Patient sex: F
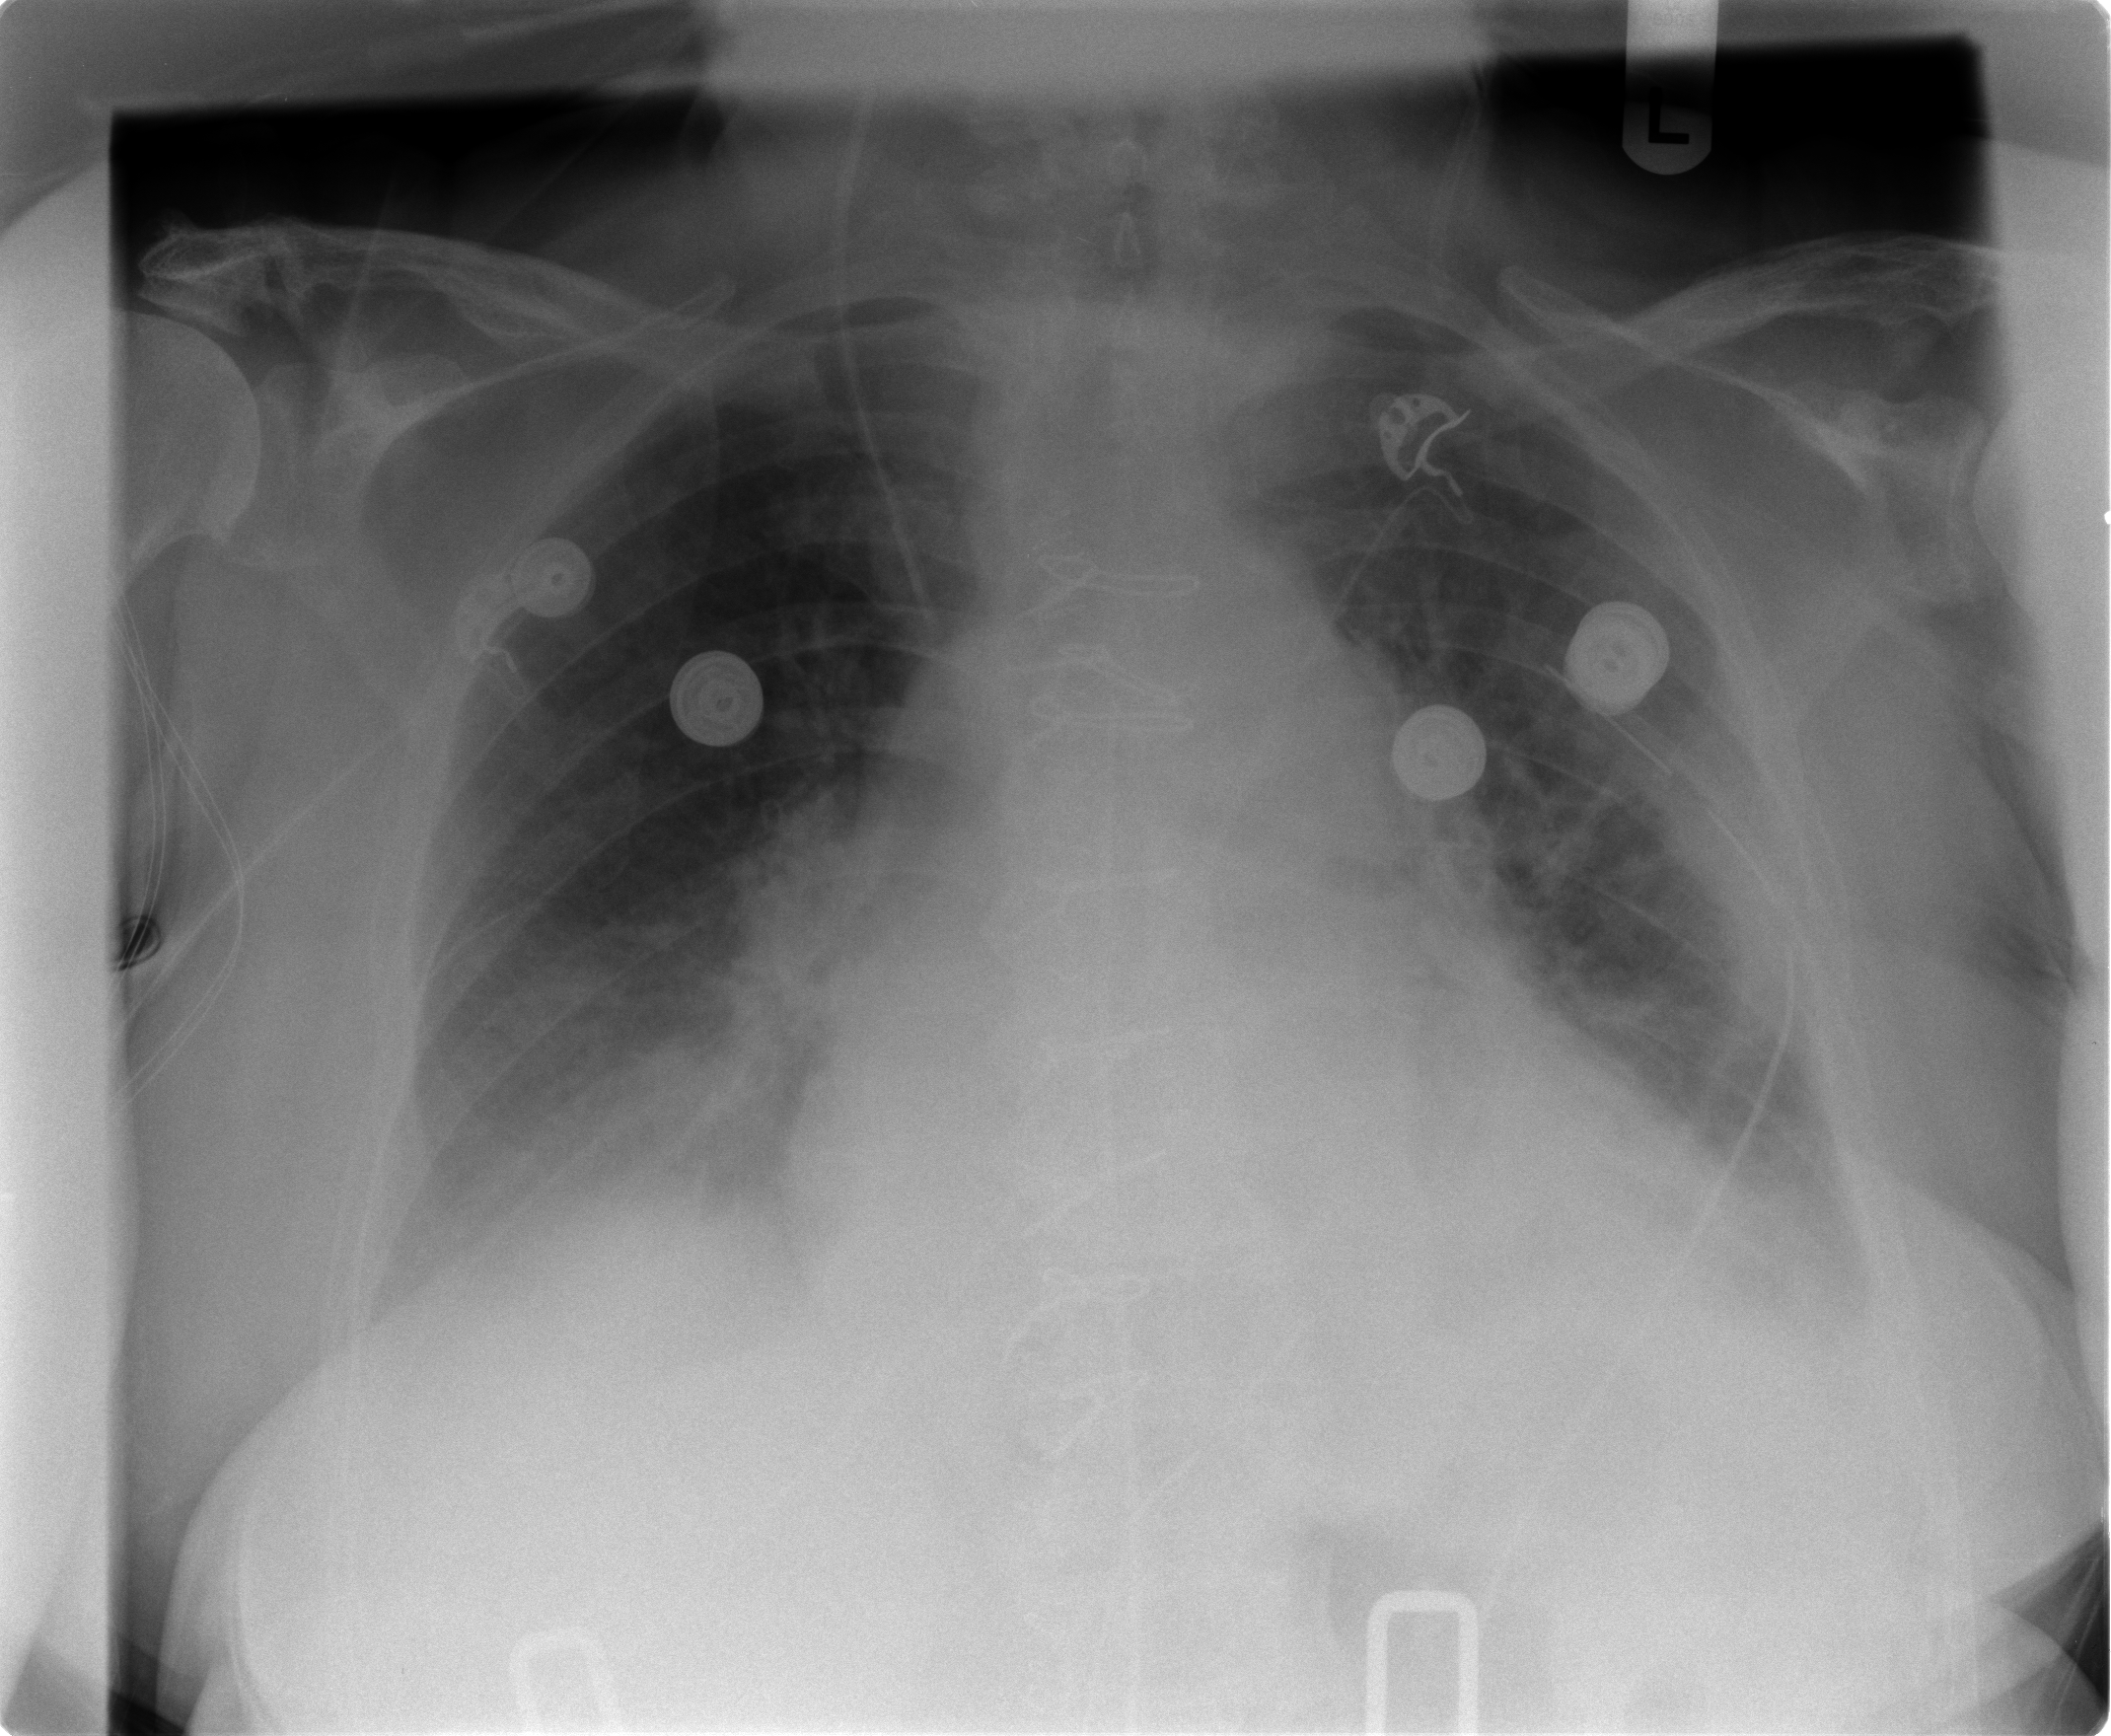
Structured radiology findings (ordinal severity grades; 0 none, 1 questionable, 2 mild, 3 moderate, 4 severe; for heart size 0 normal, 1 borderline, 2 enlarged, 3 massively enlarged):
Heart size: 2
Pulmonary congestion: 2
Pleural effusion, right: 2
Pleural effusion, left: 2
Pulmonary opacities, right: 2
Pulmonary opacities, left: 0
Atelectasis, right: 2
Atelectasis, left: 2